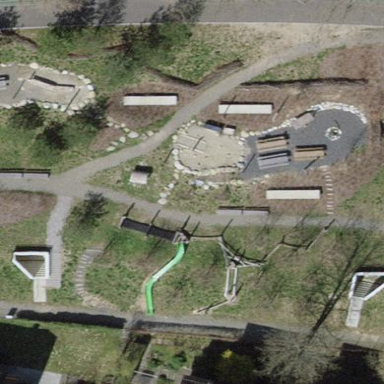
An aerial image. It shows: Playground area for leisure land.